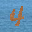
Label: 4